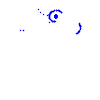
Particle: kaon